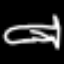
Label: airplane